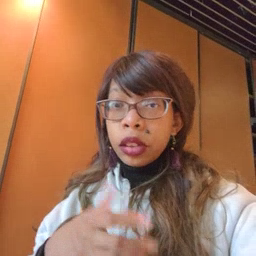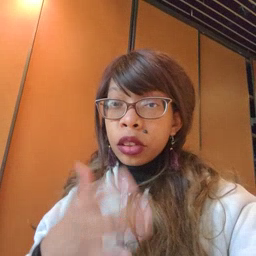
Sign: sad